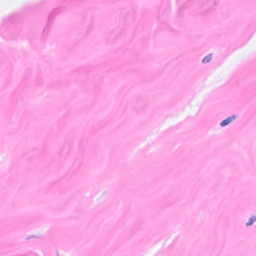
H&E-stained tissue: Breast